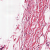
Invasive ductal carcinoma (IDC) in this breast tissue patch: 0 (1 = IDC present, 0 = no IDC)